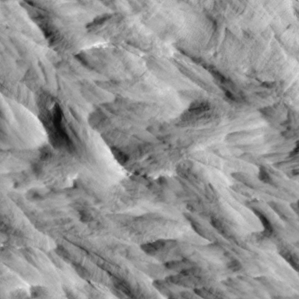
Label: non_frost